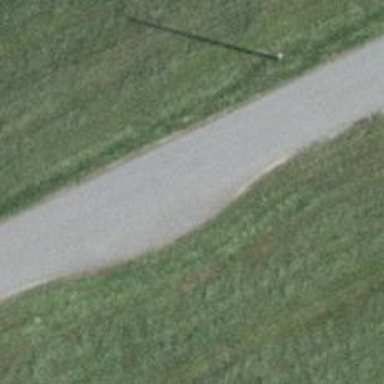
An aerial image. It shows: Passing place on the road.